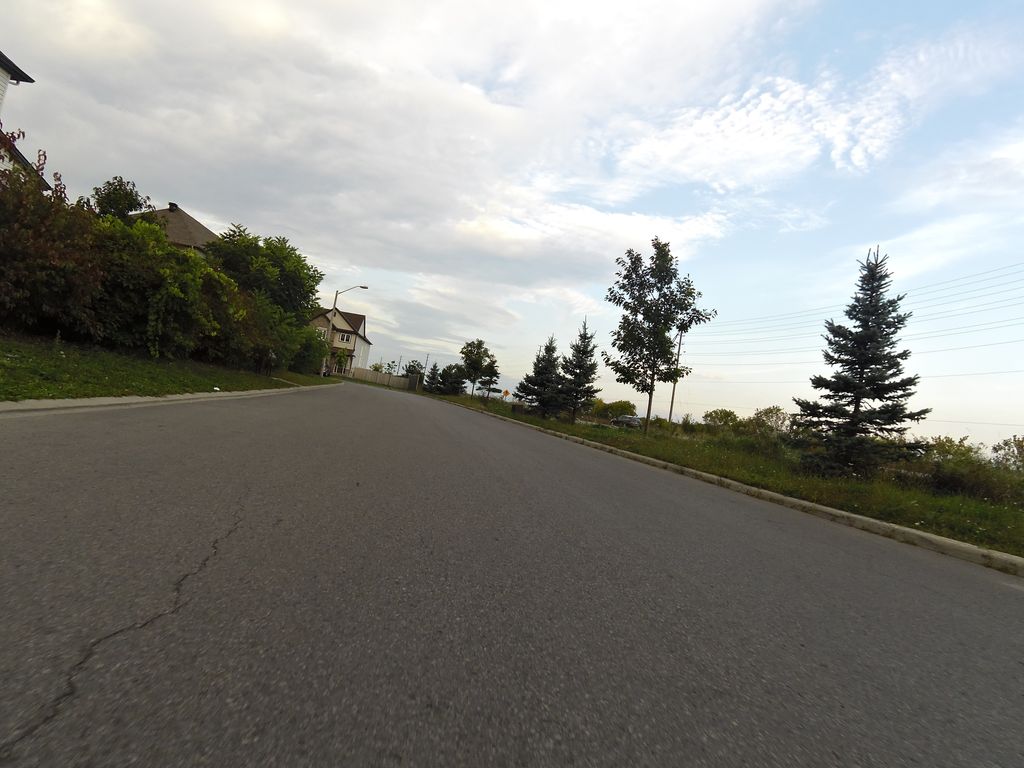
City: ottawa-gatineau